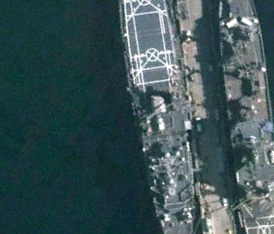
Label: combat